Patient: sex M, age 51
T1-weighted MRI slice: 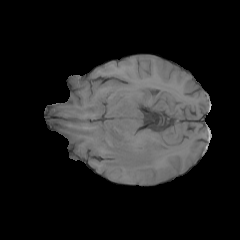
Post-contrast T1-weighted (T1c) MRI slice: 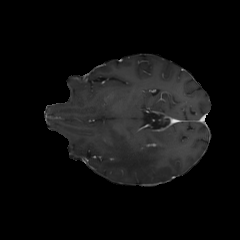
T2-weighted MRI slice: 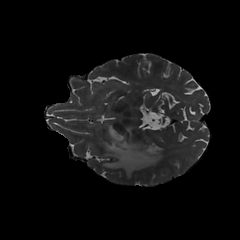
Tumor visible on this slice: yes
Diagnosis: Glioblastoma, IDH-wildtype
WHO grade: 4